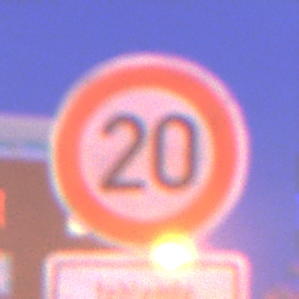
Verkehrszeichen: Geschwindigkeit20
Zusatzzeichen unten: HinweiseAufGefahrenDurchVerbaleAngabe7
Umgebung: Outdoor, Urban
Tageszeit: Night
Wetter: PartlyCloudy
Licht: Artificial
Jahreszeit: NotSpecified
Kontrast: HighContrast